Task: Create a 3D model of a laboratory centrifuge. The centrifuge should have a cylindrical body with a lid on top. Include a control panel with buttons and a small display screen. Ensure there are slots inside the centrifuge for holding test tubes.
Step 90:
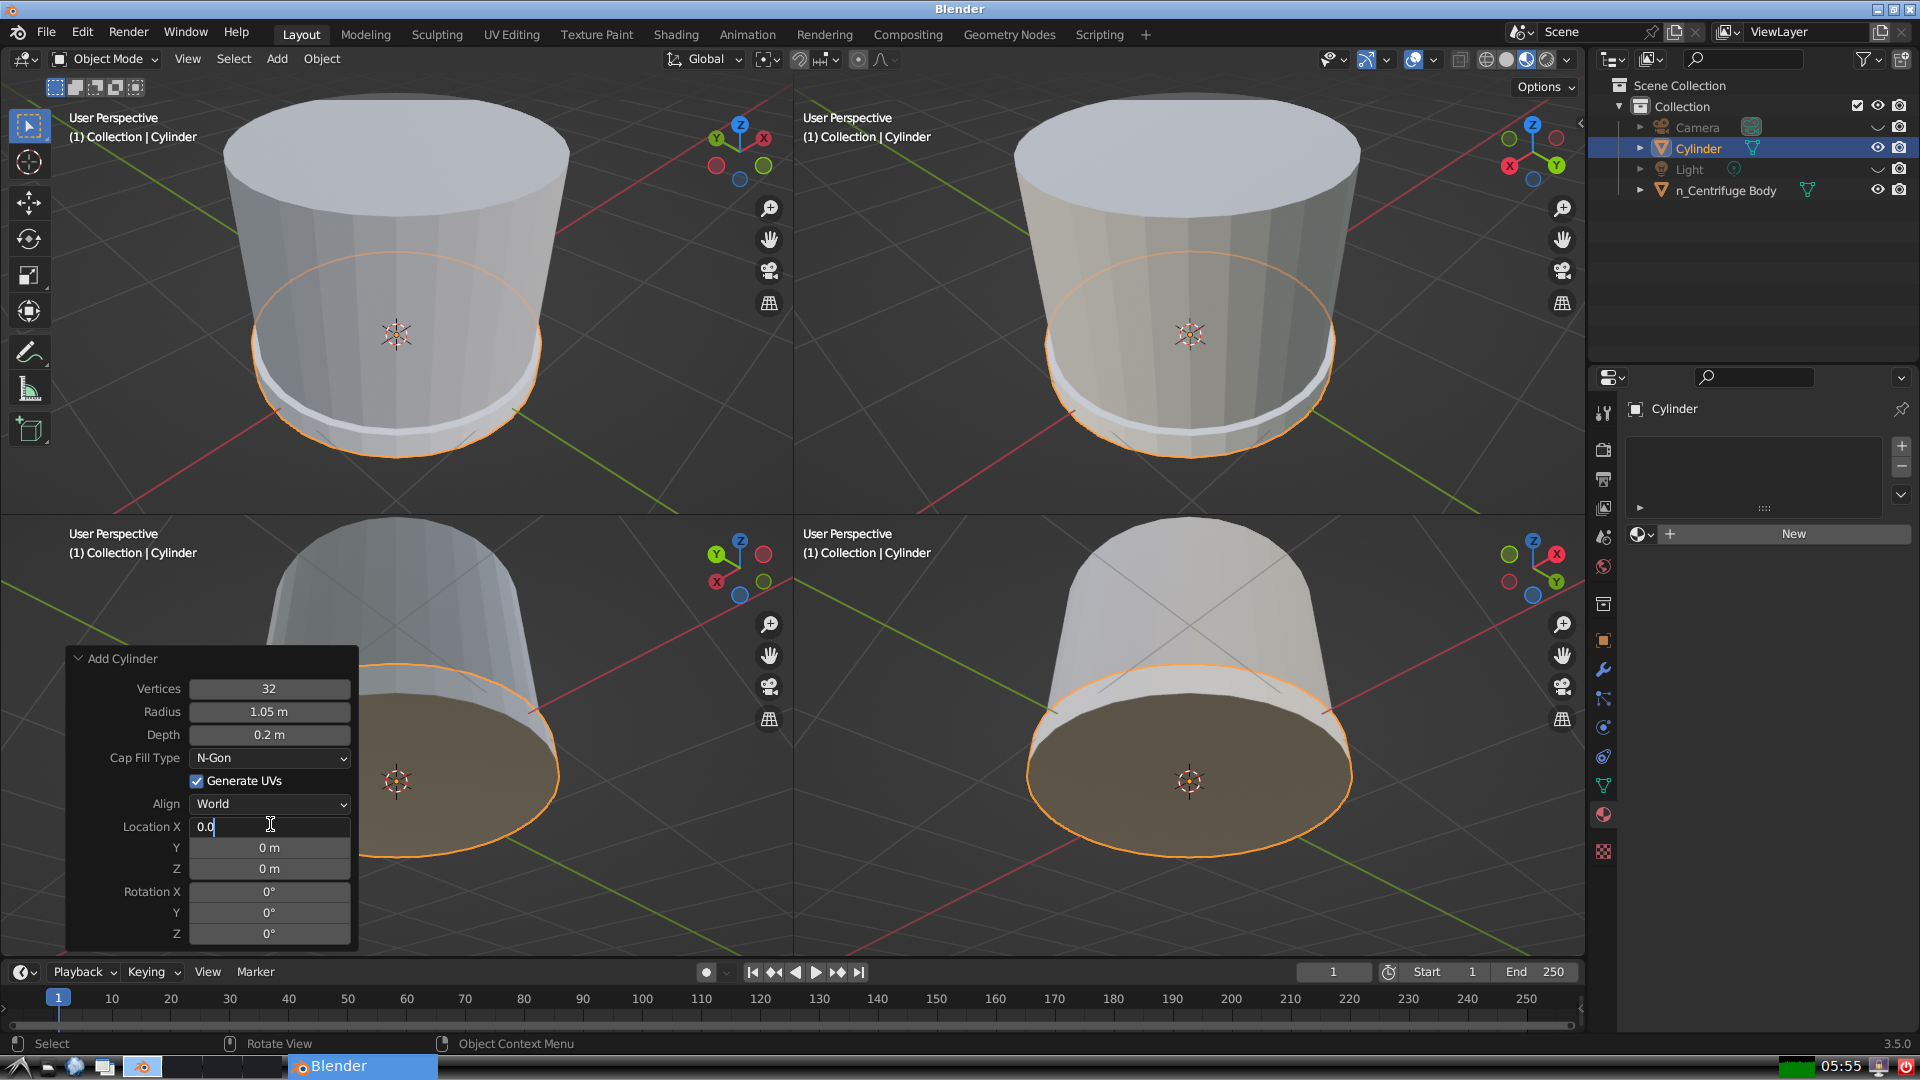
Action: {"key_press": ['Return']}